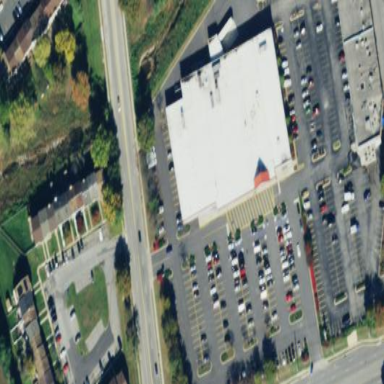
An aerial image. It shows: Commercial building housing supermarket.